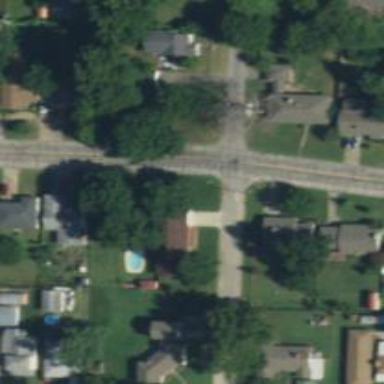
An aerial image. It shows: Road with stop sign.